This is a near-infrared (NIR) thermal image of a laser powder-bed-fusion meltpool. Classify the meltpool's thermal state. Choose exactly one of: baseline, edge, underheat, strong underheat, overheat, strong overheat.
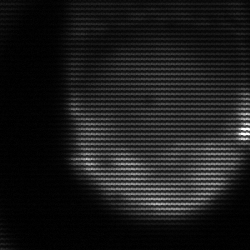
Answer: edge